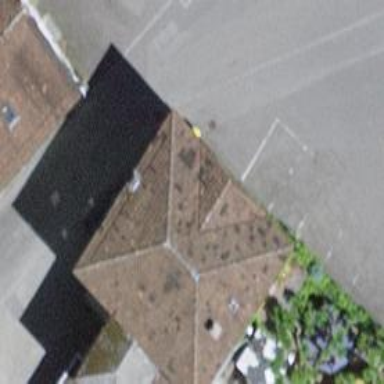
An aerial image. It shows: Restaurant.